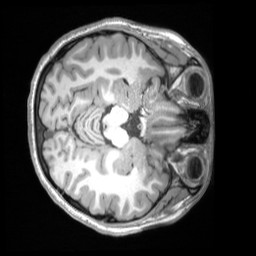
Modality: T1w
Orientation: axial
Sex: female
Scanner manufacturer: siemens
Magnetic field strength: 3 T
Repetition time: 2.53 s
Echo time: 0.00164 s